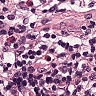
Metastatic tissue present: no